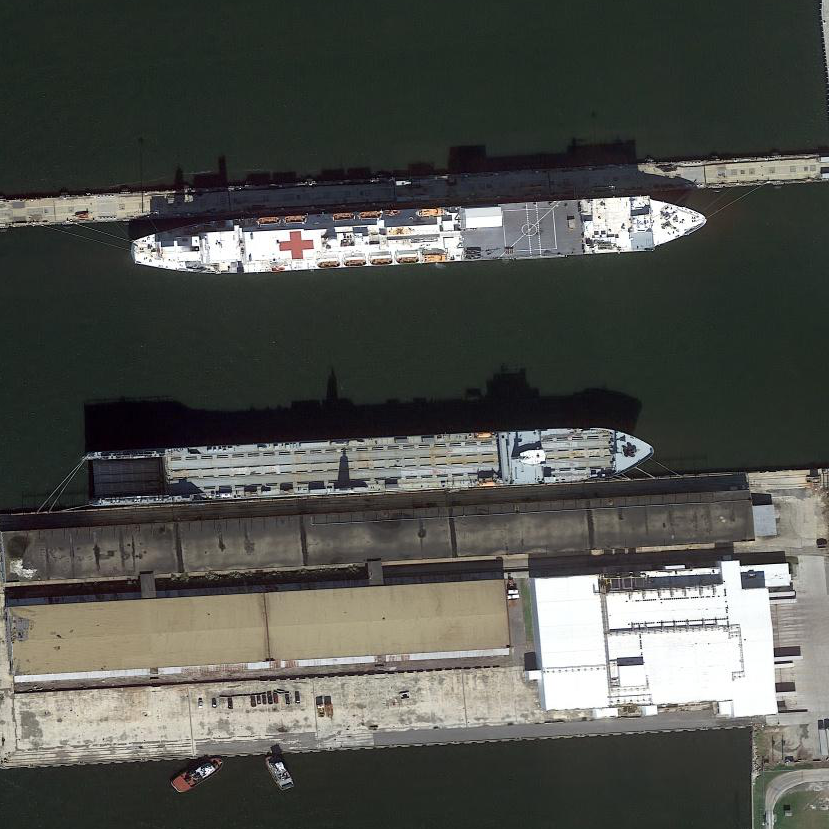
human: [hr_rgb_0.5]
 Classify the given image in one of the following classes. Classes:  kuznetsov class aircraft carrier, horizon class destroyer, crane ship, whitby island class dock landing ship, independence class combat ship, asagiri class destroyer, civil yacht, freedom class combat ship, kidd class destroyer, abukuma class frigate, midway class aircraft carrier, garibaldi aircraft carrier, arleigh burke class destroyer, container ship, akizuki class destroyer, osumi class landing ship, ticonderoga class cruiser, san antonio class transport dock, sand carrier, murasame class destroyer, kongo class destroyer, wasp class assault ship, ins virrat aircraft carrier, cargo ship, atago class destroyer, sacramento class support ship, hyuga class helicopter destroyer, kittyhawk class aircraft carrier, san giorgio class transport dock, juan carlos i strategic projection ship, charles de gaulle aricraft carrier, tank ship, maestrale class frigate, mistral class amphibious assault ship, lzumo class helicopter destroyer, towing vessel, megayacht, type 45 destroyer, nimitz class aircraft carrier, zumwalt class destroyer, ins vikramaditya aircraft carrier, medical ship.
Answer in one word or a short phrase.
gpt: Medical ship